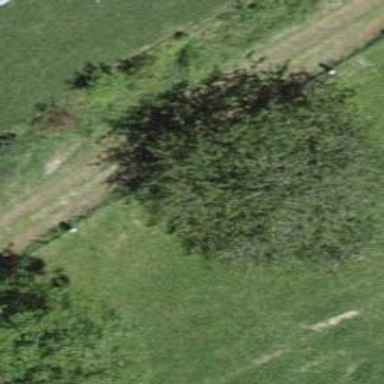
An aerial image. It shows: Deciduous tree with broadleaved leaves.